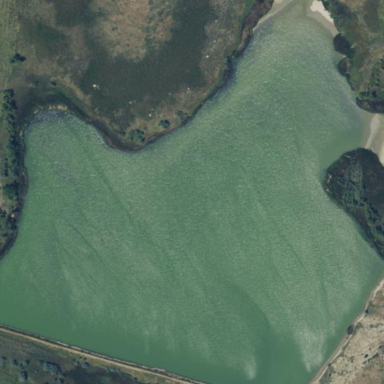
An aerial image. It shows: Reservoir of water.